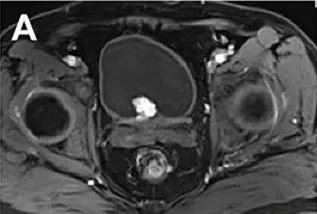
Imaging of a patient with systemic manifestation of ALK-positive Histiocytosis. (A) Magnetic resonance imaging (T1-weighted imaging) displays a cauliflower-like soft tissue mass measuring approximately 2.0cm x 2.1cm x 1.9cm, exhibiting clear margins situated at the posterior lower wall of the bladder.
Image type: radiology (mri)